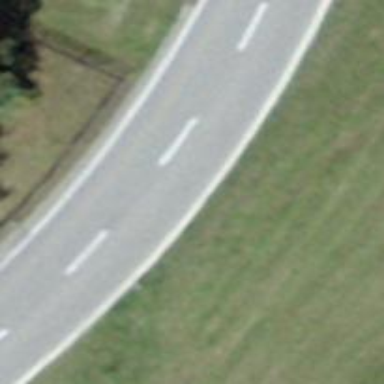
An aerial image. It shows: Secondary road with asphalt surface.